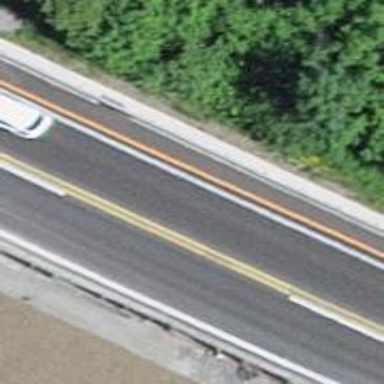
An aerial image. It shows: View of motorway.